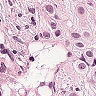
Metastatic tissue present: yes